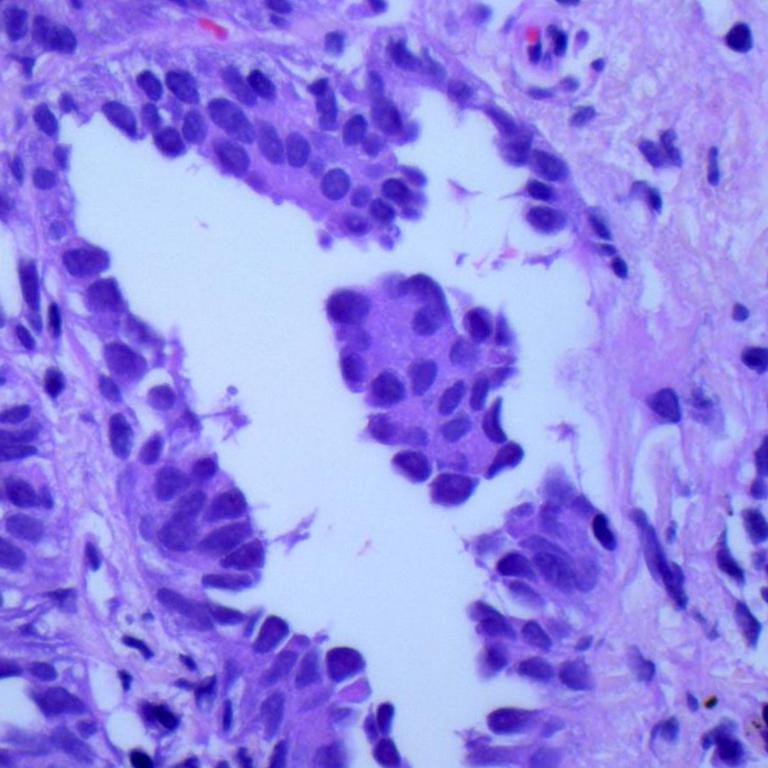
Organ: lung
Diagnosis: adenocarcinomas